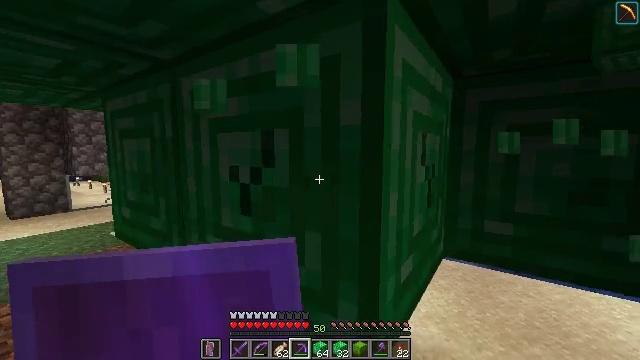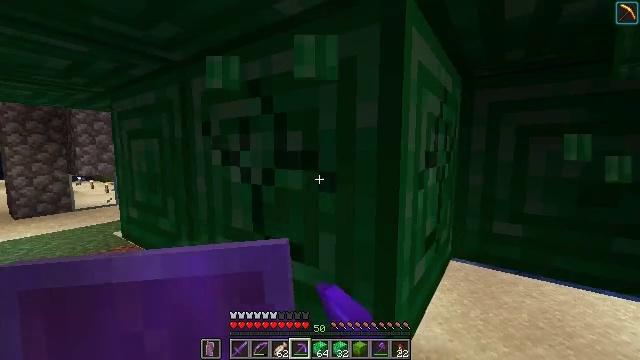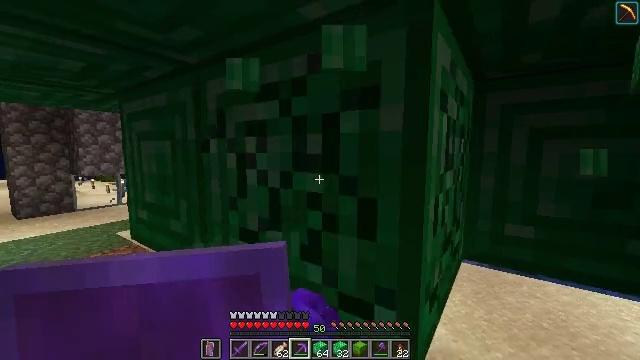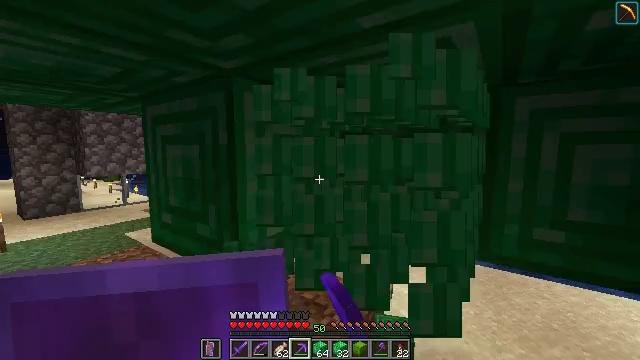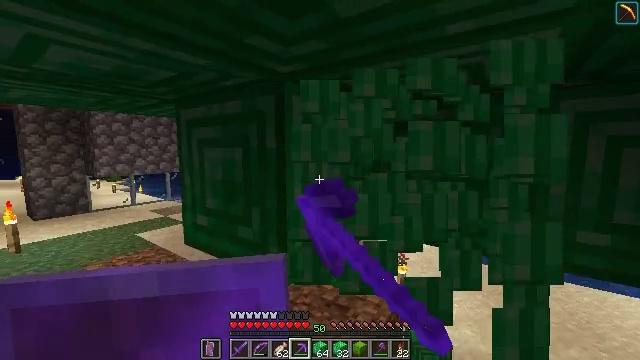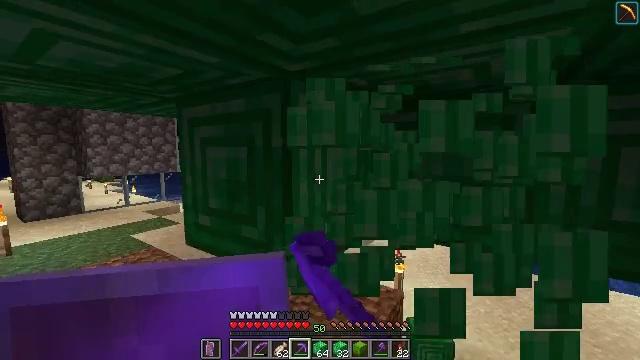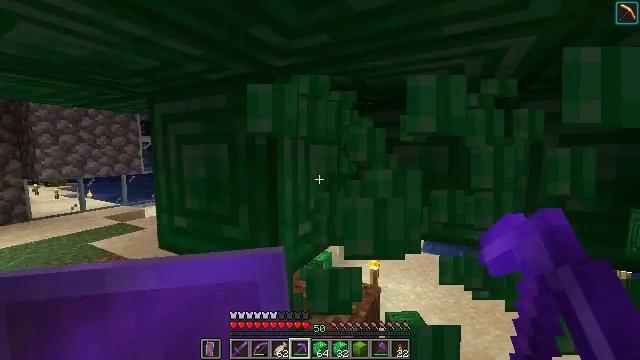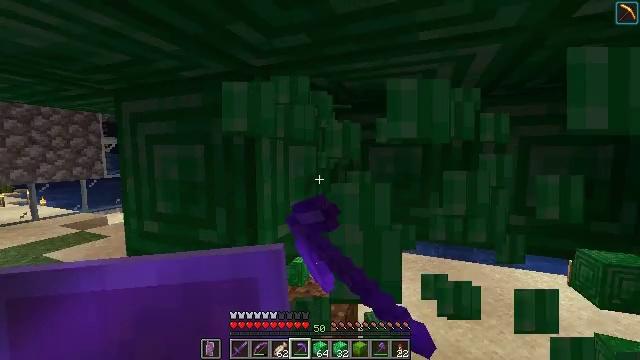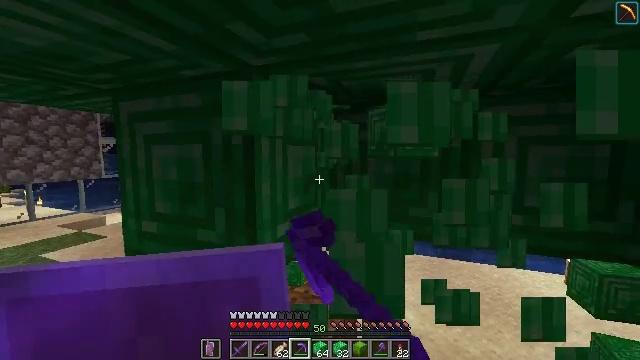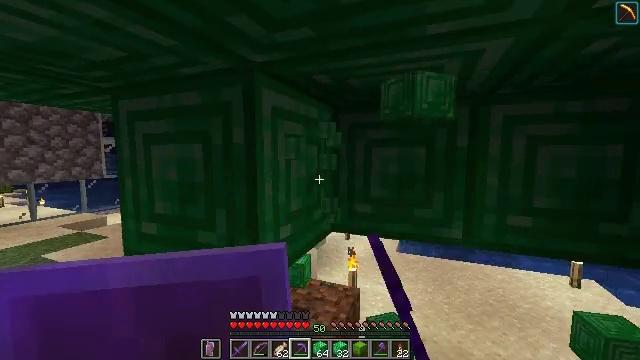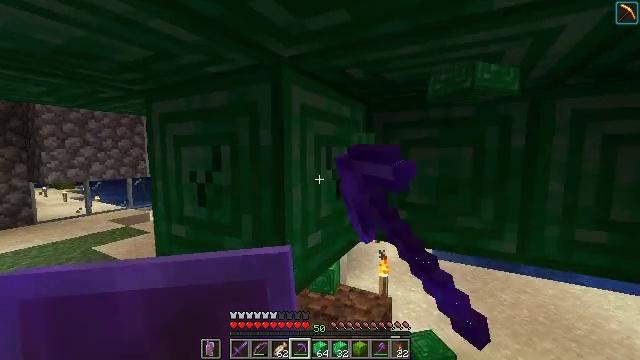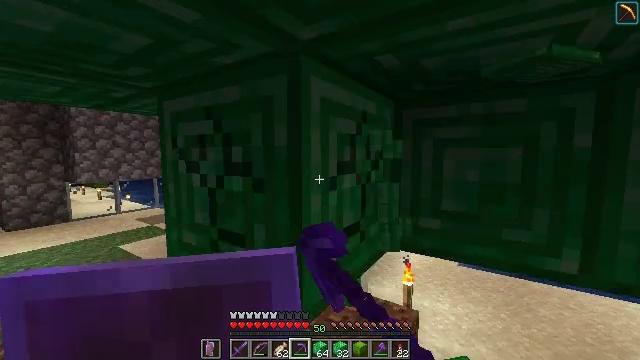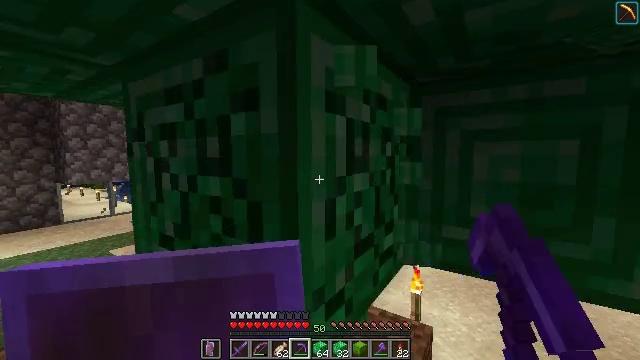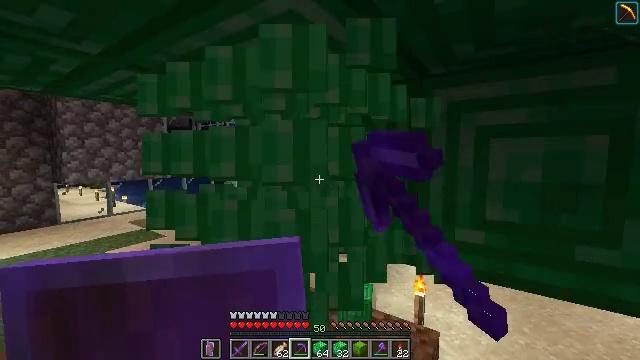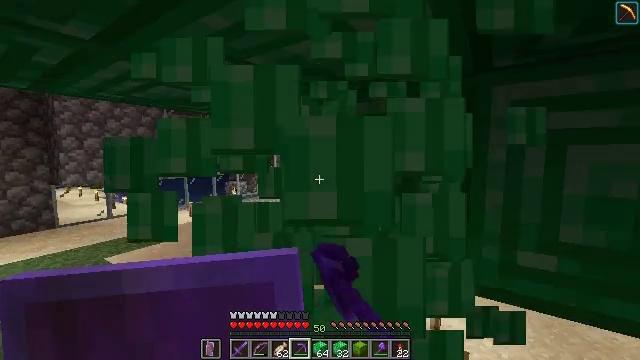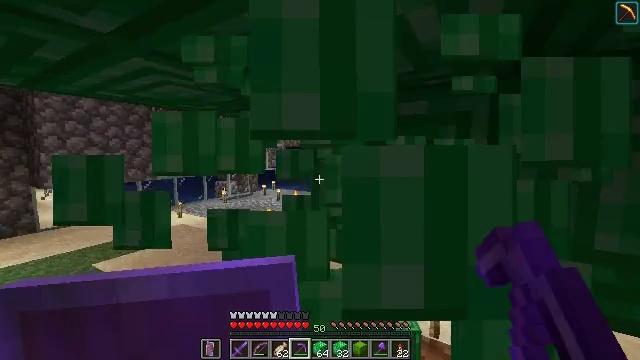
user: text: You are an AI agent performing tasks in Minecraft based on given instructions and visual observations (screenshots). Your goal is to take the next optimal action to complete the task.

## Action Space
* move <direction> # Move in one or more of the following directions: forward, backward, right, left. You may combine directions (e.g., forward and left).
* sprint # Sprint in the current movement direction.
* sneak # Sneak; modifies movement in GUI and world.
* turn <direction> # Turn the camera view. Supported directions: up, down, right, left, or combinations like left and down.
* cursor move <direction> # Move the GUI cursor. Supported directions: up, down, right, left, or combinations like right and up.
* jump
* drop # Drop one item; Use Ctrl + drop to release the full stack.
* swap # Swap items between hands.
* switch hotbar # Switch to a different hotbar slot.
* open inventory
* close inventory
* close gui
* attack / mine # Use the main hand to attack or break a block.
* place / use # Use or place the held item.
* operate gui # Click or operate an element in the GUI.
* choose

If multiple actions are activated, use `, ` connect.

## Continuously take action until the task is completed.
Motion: motion action
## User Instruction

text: Gather the emerald block from a structure.
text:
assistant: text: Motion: move left, attack / mine
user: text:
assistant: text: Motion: move left, attack / mine
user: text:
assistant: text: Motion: move left, attack / mine
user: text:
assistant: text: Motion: attack / mine
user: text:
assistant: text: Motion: turn right, attack / mine
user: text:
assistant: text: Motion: turn right, attack / mine
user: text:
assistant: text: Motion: turn right, attack / mine
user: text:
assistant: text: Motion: attack / mine
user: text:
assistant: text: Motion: move forward, attack / mine
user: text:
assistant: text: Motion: move forward, turn left, attack / mine
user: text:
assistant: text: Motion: move forward, turn left, attack / mine
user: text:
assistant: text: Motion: move forward, attack / mine
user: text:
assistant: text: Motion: move forward and move left, attack / mine
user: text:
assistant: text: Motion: move left, attack / mine
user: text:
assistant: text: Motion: move left, turn right, attack / mine
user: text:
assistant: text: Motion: turn right, attack / mine
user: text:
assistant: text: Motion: turn right, attack / mine
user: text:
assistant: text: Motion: turn right, attack / mine
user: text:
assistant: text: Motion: turn right, attack / mine
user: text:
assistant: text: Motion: turn right, attack / mine
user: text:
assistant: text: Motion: attack / mine
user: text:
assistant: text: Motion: move forward, attack / mine
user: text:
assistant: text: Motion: move forward, attack / mine
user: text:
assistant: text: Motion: move forward, attack / mine
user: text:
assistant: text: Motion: move forward, attack / mine
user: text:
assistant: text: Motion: attack / mine
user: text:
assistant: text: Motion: turn left, attack / mine
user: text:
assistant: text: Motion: attack / mine
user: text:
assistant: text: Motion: move forward, attack / mine
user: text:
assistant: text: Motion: move forward, attack / mine